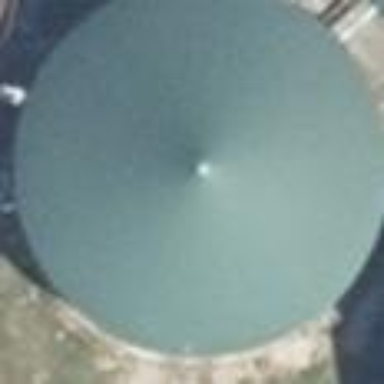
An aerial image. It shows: Building with covered reservoir that serves as power generator. The roof of the reservoir is round in shape.